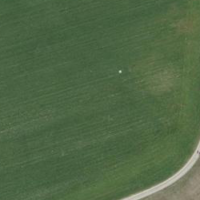
EUNIS habitat code: 52
Species observed at this site:
Spilostethus saxatilis
Agrimonia eupatoria